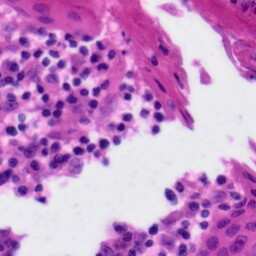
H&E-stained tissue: Tonsil